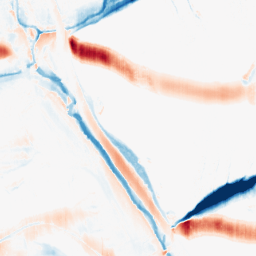
Category: morphological
Decomposition family: morphological_ellipse
Decomposition parameters: operation: average
width: 30
height: 5
Upsampling method: linear_exact
Upsampling parameters: scale: 8
Upsampling scale: 8